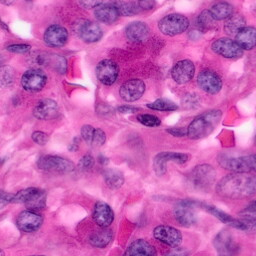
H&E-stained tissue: Pancreatic